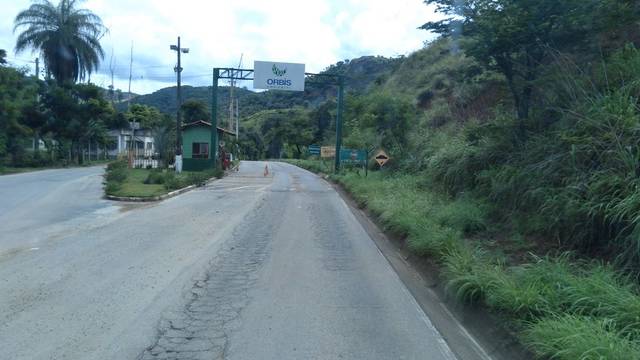
Region: Brazil
Coordinates: -19.871, -43.856